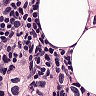
Metastatic tissue present: yes